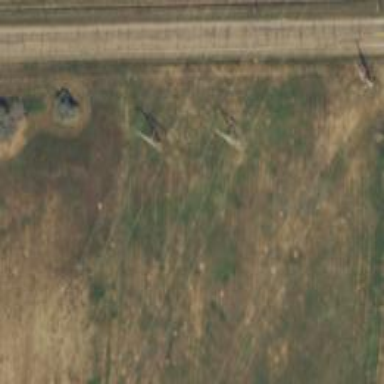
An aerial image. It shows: Power tower.